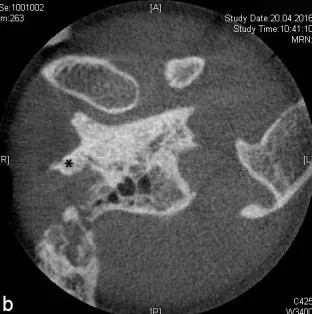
Preoperative cone beam computerized tomography (CBCT) imaging. B: Axial section. Black asterisk indicating planned caudal implant position.
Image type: radiology (ct)